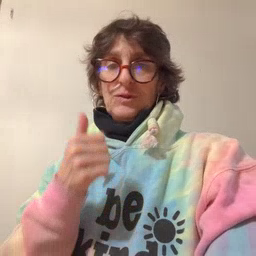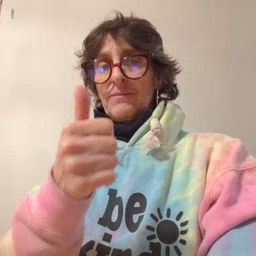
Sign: yourself